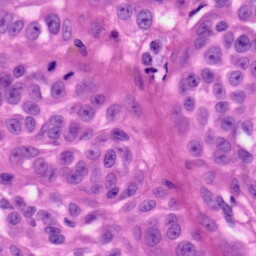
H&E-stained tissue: Skin